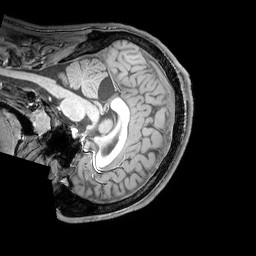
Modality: T1w
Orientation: sagittal
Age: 21
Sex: male
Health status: healthy
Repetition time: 0.081 s
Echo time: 0.037 s